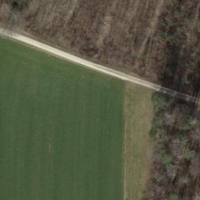
EUNIS habitat code: 44
Species observed at this site:
Acronicta rumicis
Poecile palustris
Prunus spinosa
Colias croceus
Capreolus capreolus